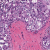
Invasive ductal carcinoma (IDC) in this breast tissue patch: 0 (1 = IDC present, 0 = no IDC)